Interaction volume radius: 5 \u00c5
Interaction volume height: 30 \u00c5
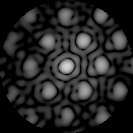
Disorder parameter: 0.3051